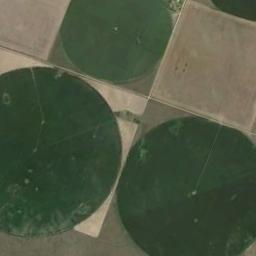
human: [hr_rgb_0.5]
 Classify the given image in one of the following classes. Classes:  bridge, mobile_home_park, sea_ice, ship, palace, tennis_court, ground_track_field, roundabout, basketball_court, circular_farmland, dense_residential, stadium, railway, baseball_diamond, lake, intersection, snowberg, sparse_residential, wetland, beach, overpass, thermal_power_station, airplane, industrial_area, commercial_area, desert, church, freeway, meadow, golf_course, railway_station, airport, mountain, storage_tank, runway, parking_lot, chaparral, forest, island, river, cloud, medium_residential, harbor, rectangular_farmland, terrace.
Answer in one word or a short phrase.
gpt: circular_farmland